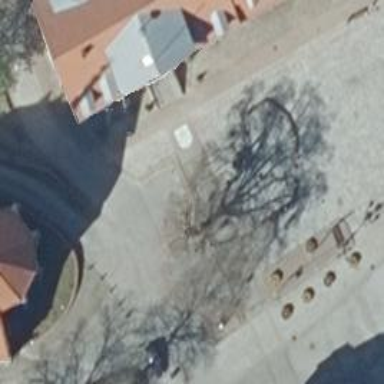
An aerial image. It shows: Historic fountain that serves as amenity.